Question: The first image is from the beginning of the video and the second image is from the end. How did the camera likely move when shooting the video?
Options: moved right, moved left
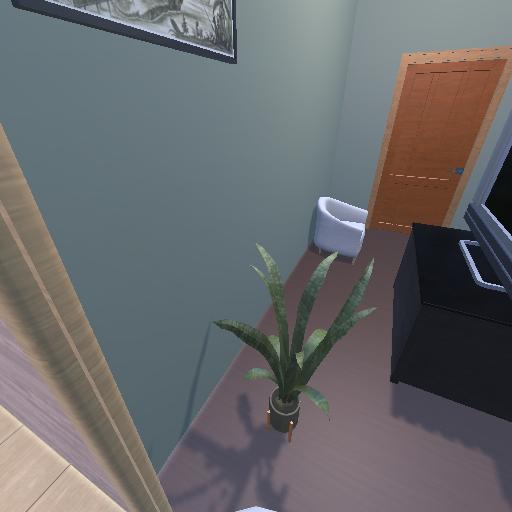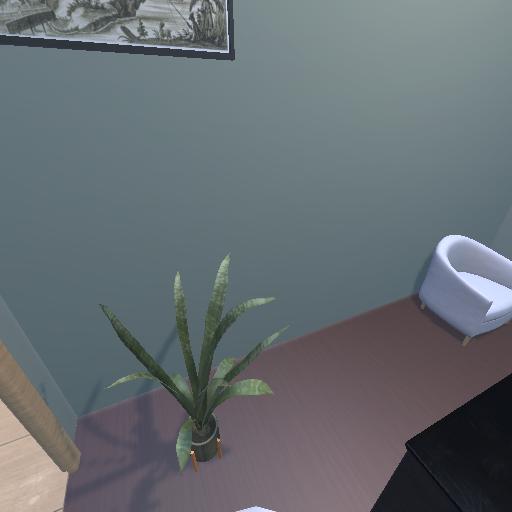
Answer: moved right